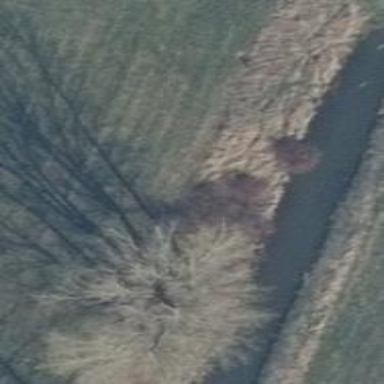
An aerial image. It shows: Row of trees in natural setting.